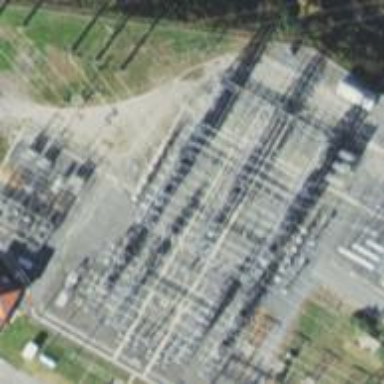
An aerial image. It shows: Switch used for power control.